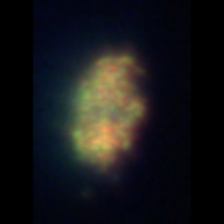
Taxon: Unknown_detritus
Group: Unknown